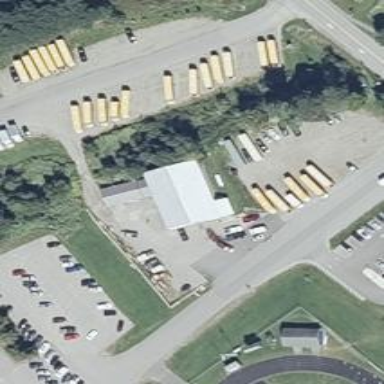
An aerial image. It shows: School building.